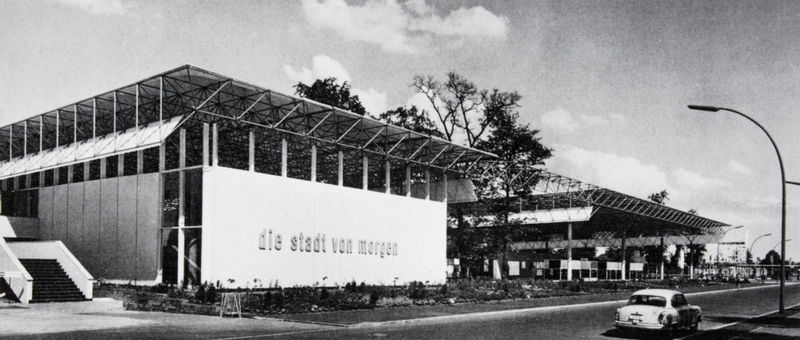
Titel: Ausstellungshalle 'stadt von morgen'
Künstler: Karl Otto
Standort: Berlin
Institution: Internationale Bauausstellung 1957
Schlagwörter: baum, blätter, himmel, laub, schatten, weiß, wolken, bäume, stadt, blumen, fenster, glas, grau, laterne, licht, schwarz, straße, dach, gebäude, architektur, morgen, zweige, büsche, sonne, sträucher, pflanzen, schrift, fassade, moderne, mittag, fläche, platz, werbung, auto, treppe, stufen, halle, foto, fotografie, photographie, stütze, gerüst, scheiben, asphalt, schwarzweiß, text, srasse, plakat, photo, beet, rabatte, grünfläche, stahl, aufnahme, gewölk, stadion, urbanistik, strße, gitterträger, bogenöampe, bügellampe